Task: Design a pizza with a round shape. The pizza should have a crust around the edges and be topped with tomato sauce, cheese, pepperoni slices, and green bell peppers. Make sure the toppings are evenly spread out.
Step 292:
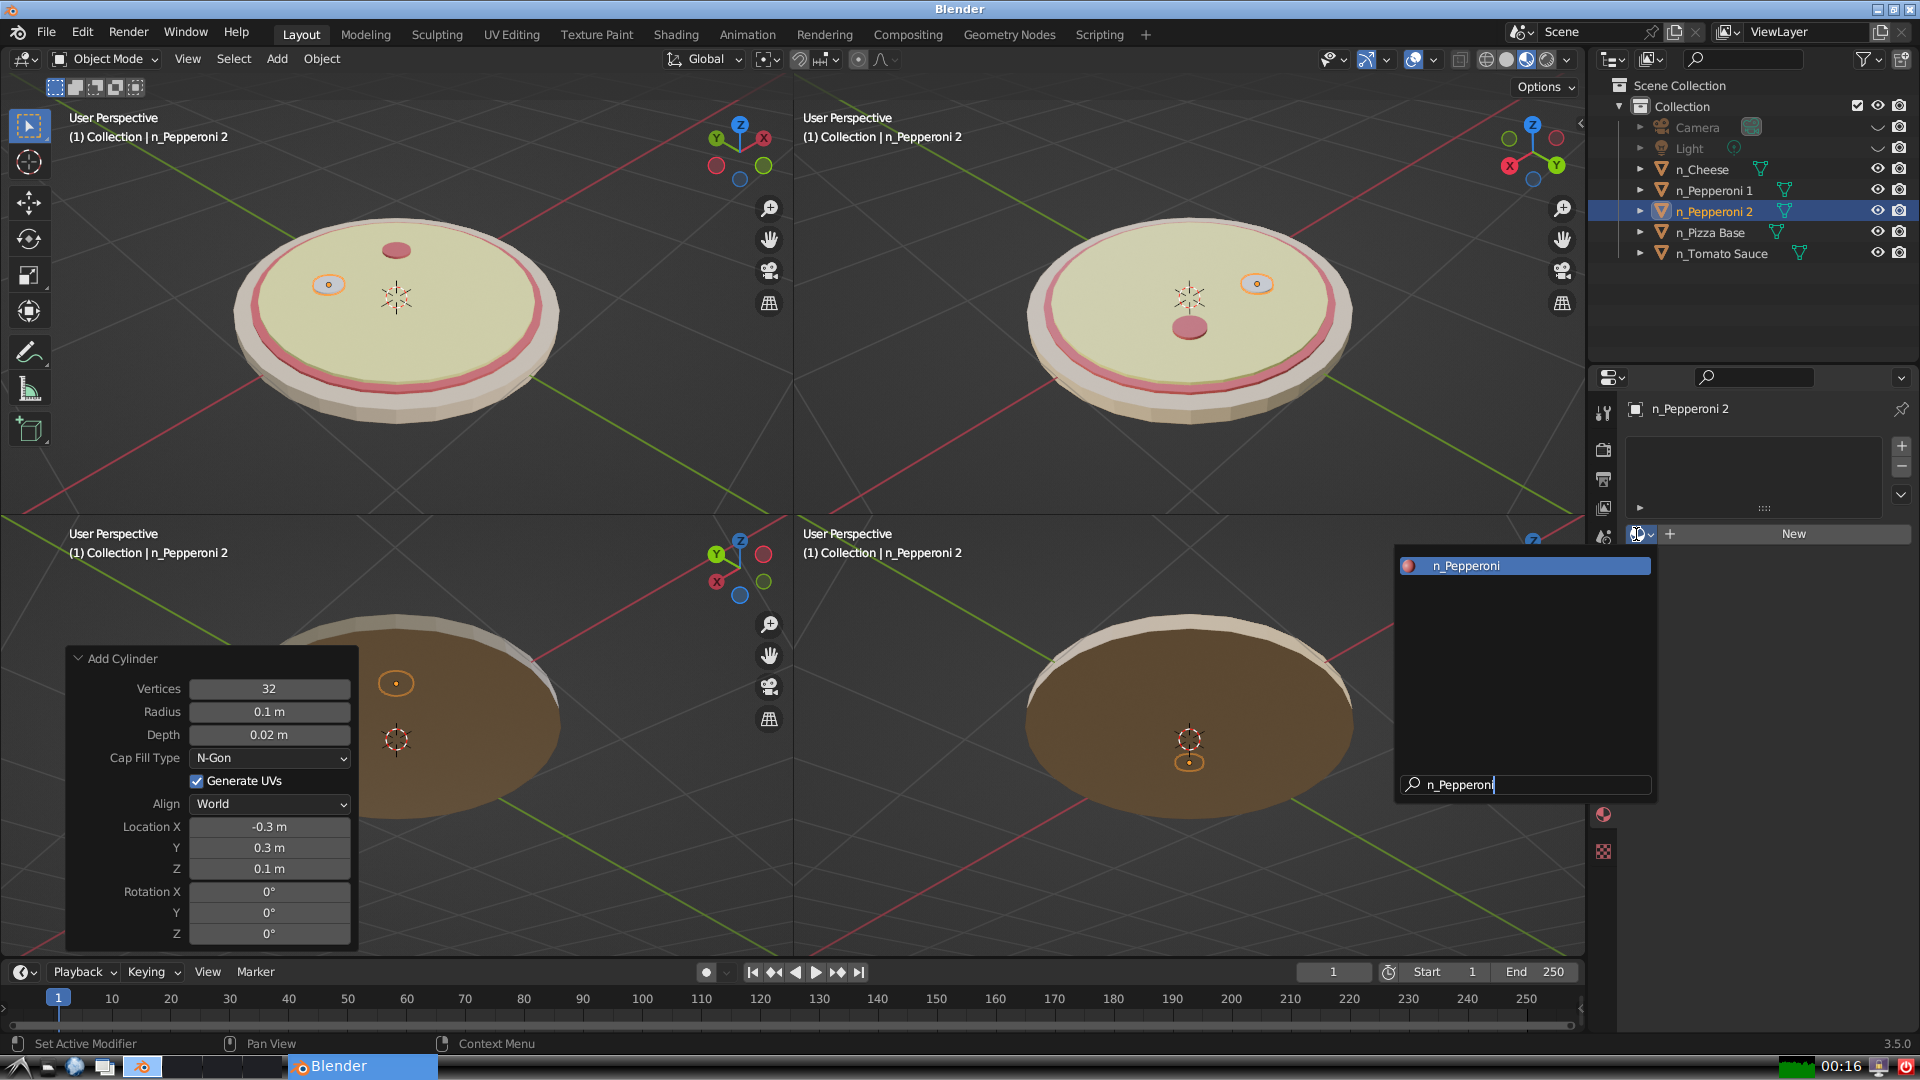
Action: {"key_press": ['Return']}